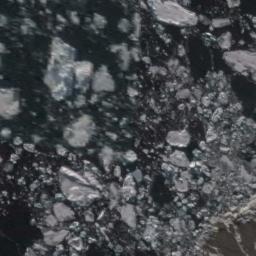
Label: sea_ice